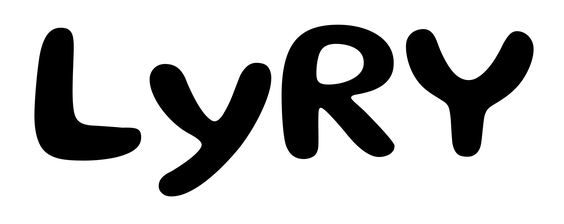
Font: Gluten_Medium